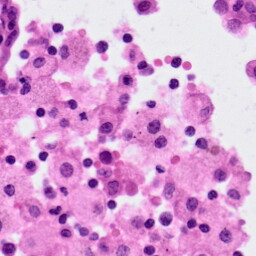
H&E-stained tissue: Lung